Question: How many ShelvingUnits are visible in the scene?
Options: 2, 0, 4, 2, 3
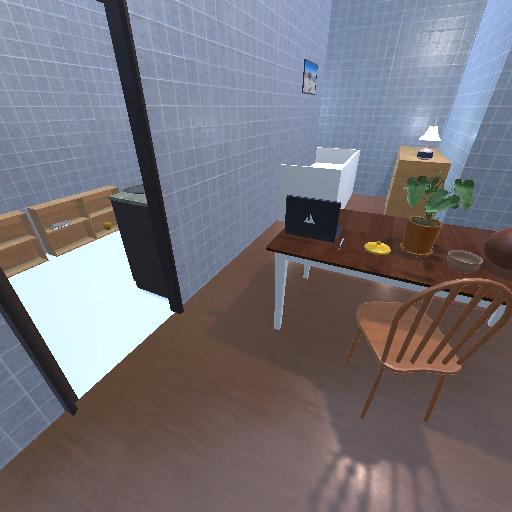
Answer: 2